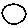
Label: circle